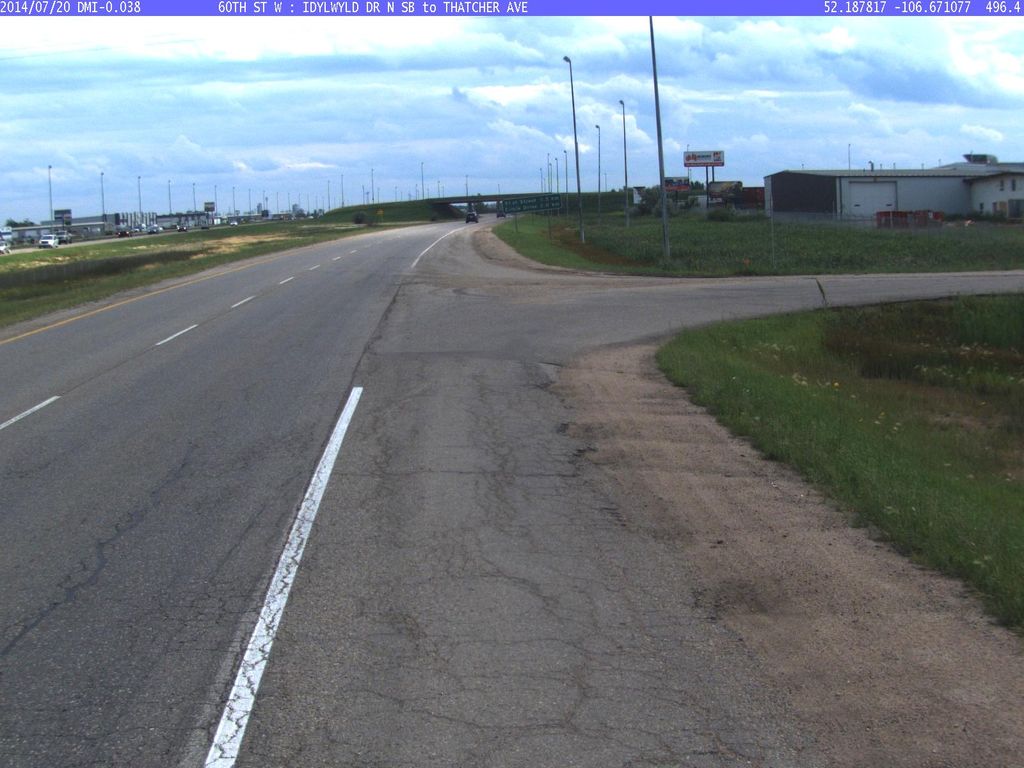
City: saskatoon